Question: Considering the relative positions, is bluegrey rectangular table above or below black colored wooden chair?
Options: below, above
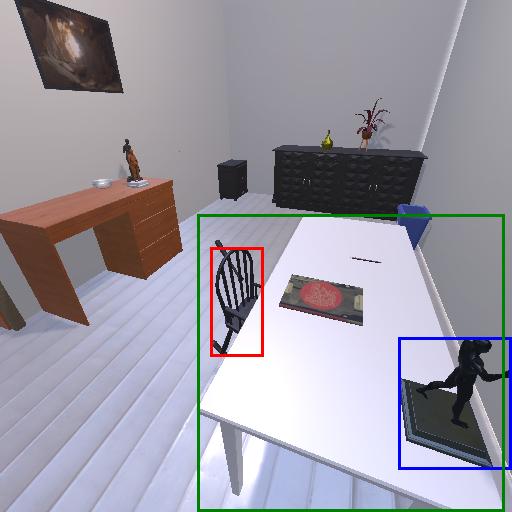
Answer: below